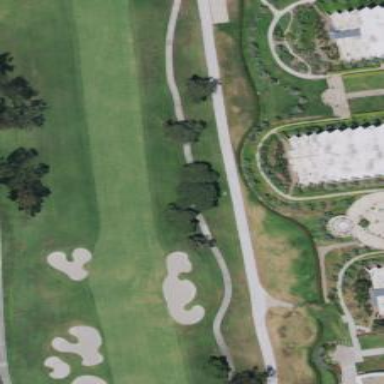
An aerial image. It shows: Golf fairway surrounded by grass.